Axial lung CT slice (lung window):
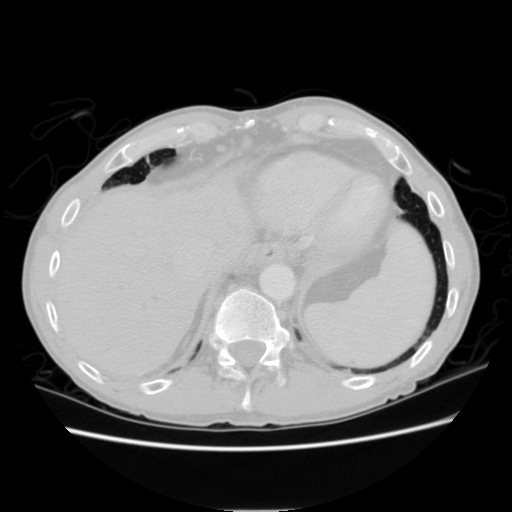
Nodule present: no